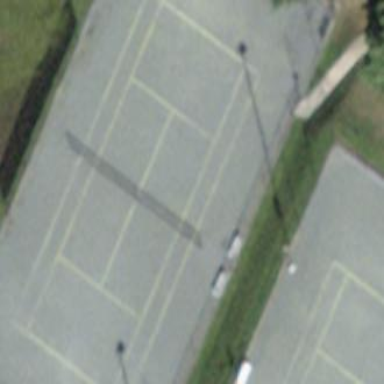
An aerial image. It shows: Clay tennis court pitch.